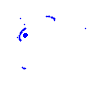
Particle: electron